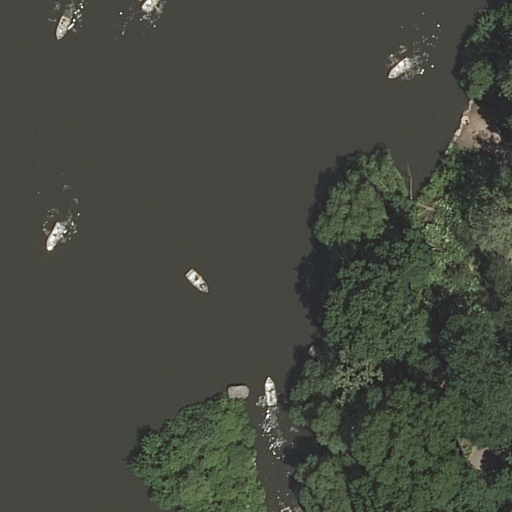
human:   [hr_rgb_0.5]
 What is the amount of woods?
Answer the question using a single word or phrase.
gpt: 2

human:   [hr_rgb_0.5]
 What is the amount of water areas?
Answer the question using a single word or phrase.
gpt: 1

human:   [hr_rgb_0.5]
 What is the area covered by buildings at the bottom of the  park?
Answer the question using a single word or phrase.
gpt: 0m2

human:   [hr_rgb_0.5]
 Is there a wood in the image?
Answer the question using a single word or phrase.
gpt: yes

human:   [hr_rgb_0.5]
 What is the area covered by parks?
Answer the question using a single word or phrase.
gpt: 10627m2

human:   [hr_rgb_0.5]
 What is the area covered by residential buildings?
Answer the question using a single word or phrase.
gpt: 0m2

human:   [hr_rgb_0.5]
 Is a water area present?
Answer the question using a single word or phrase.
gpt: yes

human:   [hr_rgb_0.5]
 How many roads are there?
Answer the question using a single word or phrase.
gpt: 1

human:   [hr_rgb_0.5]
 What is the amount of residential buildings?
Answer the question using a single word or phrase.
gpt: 0

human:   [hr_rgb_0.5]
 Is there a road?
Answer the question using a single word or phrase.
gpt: yes

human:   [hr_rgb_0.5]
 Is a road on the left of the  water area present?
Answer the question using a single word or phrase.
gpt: no

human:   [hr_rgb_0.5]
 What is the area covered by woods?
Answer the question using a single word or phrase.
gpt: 10694m2

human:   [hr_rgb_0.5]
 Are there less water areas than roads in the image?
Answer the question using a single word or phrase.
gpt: no

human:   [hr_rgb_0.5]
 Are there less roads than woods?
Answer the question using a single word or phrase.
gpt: yes

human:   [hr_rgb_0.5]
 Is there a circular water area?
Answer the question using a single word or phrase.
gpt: no

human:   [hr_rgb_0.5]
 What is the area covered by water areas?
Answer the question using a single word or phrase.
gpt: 8142m2

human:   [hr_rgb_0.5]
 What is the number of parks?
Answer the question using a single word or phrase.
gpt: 1

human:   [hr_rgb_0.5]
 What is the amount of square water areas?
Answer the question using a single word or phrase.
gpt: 0

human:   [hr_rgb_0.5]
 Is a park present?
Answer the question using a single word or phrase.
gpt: yes

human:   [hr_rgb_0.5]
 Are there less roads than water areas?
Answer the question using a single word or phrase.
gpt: no

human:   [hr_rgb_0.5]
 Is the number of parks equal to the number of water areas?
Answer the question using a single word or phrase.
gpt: yes

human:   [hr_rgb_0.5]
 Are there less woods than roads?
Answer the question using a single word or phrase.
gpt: no

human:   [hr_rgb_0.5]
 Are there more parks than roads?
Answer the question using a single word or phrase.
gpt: no

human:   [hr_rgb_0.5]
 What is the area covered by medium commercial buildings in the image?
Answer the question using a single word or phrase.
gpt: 0m2

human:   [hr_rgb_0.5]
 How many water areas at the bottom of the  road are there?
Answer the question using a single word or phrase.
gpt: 0

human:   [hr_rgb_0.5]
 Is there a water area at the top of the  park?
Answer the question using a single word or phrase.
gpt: no

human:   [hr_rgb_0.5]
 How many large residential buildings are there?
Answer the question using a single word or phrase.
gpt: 0

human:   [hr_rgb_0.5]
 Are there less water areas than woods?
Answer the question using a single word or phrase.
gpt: yes

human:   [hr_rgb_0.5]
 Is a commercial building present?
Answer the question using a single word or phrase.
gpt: no

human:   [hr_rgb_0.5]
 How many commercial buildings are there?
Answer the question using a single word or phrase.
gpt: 0

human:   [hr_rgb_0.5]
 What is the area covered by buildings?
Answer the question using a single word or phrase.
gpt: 0m2

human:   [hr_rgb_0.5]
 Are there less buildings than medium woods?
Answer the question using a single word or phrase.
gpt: no

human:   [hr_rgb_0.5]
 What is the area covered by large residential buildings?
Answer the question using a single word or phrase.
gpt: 0m2

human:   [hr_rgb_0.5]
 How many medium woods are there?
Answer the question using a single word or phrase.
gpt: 0

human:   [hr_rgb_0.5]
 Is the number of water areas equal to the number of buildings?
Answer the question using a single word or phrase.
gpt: no

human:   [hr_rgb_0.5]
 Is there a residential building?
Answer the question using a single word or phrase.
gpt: no

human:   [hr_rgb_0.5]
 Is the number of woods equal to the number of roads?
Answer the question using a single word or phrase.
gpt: no

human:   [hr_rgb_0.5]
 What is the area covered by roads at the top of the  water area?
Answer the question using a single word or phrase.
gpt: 0m2

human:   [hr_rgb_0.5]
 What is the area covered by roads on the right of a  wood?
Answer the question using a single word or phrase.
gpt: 0m2

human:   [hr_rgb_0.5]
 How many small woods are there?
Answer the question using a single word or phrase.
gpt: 1

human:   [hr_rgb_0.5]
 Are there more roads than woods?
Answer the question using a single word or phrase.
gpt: no

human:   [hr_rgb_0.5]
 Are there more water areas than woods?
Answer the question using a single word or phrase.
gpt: no

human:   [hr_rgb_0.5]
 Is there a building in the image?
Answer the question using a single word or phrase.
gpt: no

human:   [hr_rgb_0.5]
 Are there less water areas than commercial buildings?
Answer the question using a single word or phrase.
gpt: no

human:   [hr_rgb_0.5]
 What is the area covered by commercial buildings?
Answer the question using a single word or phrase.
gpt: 0m2

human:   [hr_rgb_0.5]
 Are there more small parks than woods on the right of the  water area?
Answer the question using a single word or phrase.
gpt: no

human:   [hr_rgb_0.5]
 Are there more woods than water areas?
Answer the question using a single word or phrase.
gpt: yes

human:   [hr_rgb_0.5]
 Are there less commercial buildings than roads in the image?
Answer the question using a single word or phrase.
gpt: yes

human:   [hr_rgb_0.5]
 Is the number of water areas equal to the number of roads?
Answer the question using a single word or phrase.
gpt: yes

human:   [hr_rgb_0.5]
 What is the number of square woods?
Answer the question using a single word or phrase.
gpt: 0

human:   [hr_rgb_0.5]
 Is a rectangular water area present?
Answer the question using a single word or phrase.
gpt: no

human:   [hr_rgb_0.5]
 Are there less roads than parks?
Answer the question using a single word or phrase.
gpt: no

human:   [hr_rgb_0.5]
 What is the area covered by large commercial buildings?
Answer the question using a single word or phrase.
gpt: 0m2

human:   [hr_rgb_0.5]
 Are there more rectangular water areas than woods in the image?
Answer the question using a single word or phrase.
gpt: no

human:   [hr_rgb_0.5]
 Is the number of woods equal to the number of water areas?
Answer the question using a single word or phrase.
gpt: no

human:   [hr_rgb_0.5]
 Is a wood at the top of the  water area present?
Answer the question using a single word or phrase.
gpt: no

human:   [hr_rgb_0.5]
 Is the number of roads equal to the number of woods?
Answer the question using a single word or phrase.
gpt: no

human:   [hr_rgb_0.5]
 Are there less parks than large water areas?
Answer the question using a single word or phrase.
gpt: no

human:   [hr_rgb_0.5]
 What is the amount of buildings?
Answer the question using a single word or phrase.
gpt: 0

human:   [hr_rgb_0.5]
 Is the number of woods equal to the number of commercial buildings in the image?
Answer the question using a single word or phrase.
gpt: no

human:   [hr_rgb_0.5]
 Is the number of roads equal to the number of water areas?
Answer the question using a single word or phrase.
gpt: yes

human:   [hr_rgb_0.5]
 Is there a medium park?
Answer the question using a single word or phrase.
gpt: no

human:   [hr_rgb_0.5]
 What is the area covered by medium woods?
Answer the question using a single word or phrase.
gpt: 0m2

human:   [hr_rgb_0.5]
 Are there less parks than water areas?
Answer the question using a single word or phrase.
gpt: no